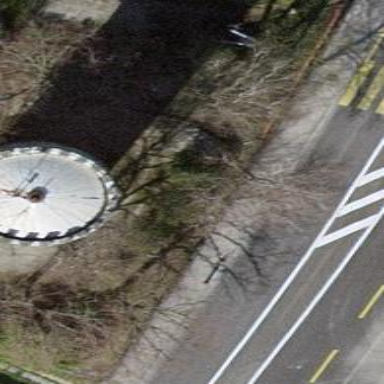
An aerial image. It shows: Water tower that is man-made structure.